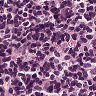
Metastatic tissue present: no